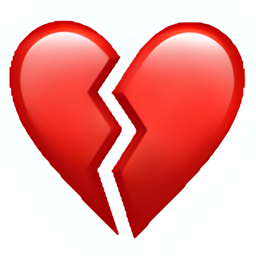
Name: broken heart
Emoji: 💔
Group: Smileys & Emotion
Sub-group: emotion